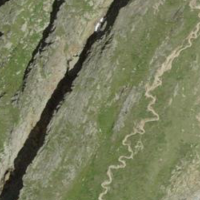
EUNIS habitat code: 26
Species observed at this site:
Arnica montana